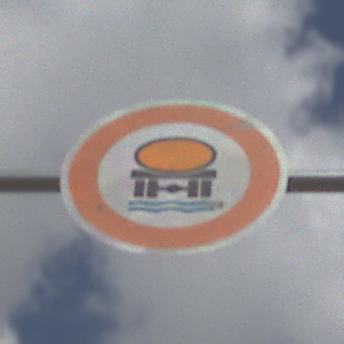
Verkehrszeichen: VerbotFahrzeugeWassergefaehrdenderLadung
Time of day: Midday
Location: Outdoor (Nature)
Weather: PartlyCloudy
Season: NotSpecified
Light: Natural